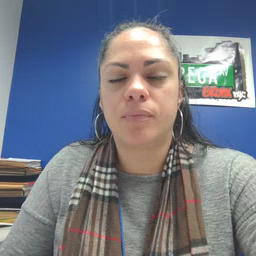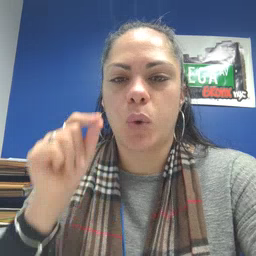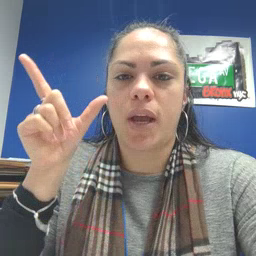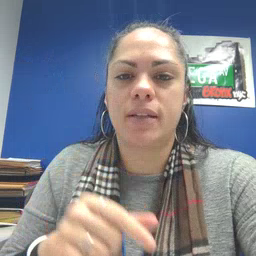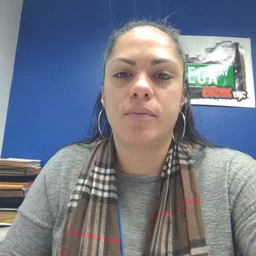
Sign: wake